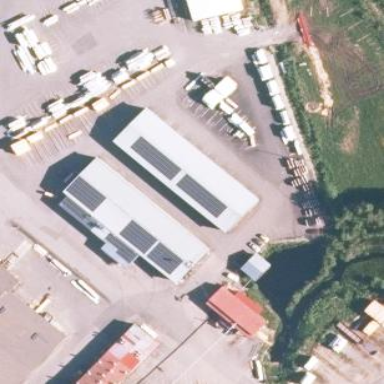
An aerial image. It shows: Industrial building.